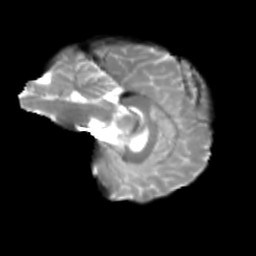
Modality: T2w
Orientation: sagittal
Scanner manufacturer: siemens
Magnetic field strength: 3 T
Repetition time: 4 s
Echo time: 0.0594 s